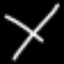
Label: line